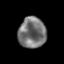
Tissue: prostate
Cell type: T cells
Senescence score: 0.3548
Nuclear area (px): 840
Mean DAPI intensity: 114.974